Aerial crown-view tile of a tropical tree (Barro Colorado Island, Panama), acquired 20240611:
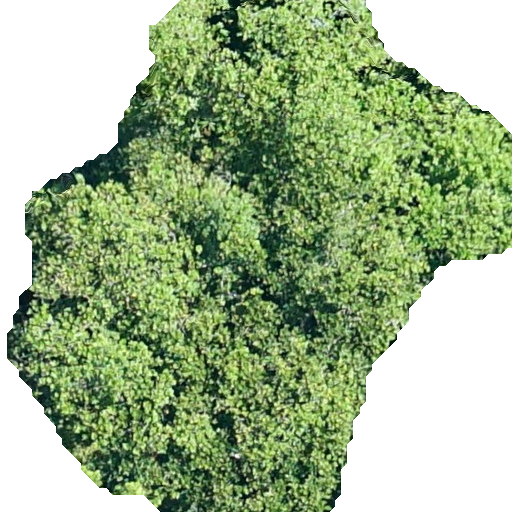
Species: Anacardium excelsum
GBIF accepted scientific name: Anacardium excelsum
Crown area: 294.797 m²